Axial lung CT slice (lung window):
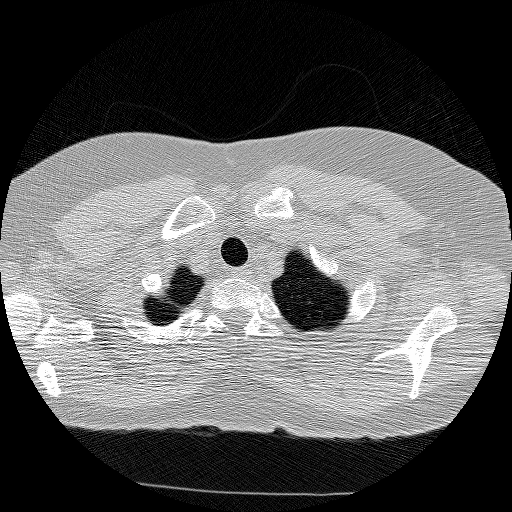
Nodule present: no